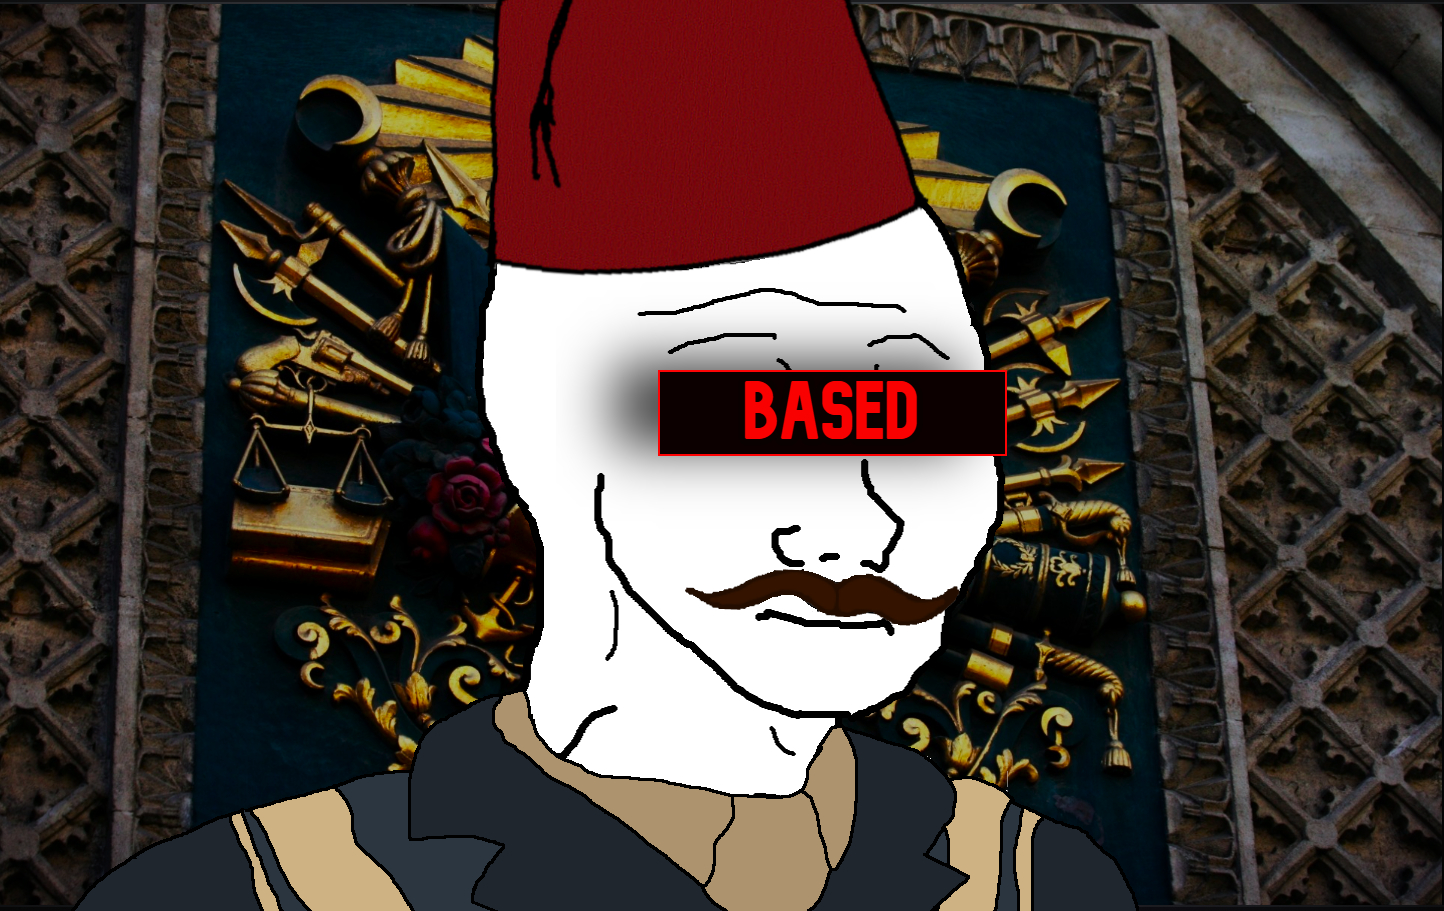
Label: 5_Wojak_with_Background